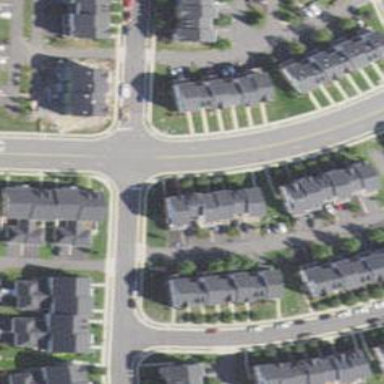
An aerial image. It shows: Alley classified as service road.